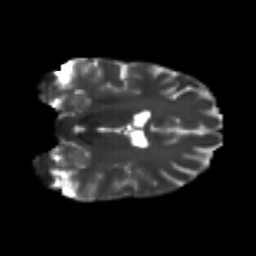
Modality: T2w
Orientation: coronal
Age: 22
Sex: female
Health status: healthy
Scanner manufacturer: philips
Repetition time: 7.389 s
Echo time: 0.08599 s